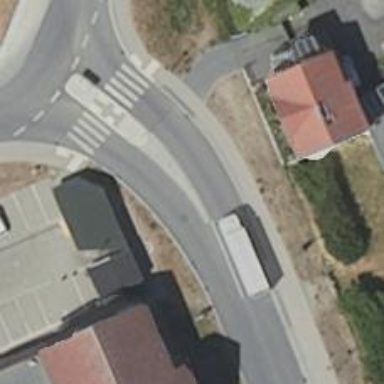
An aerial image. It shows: Primary road with asphalt surface.